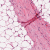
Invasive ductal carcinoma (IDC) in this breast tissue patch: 0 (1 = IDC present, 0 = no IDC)